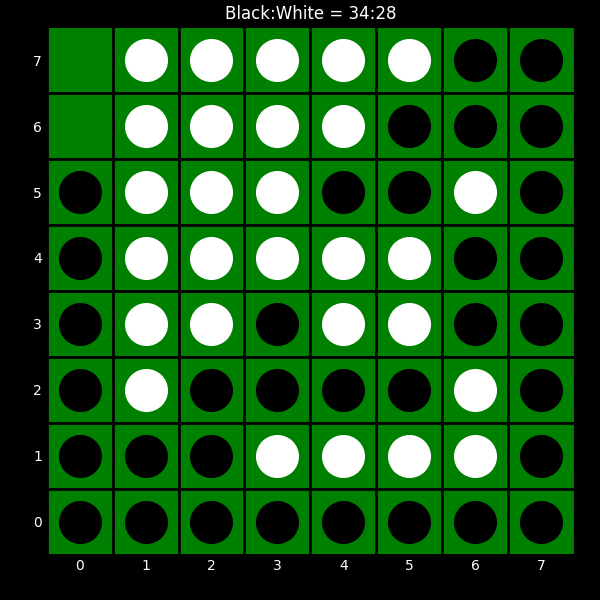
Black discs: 34
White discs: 28